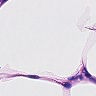
Metastatic tissue present: no